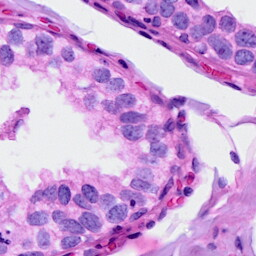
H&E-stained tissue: Breast